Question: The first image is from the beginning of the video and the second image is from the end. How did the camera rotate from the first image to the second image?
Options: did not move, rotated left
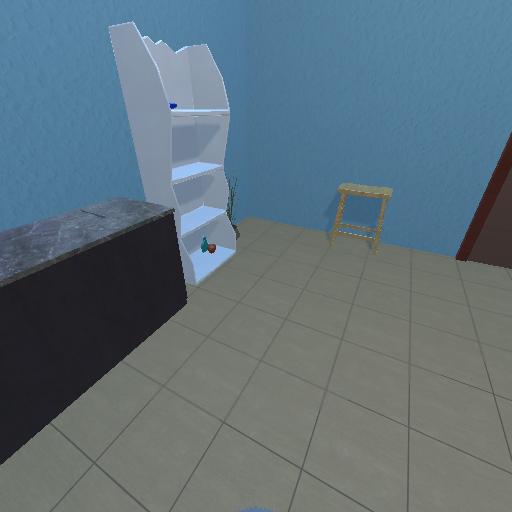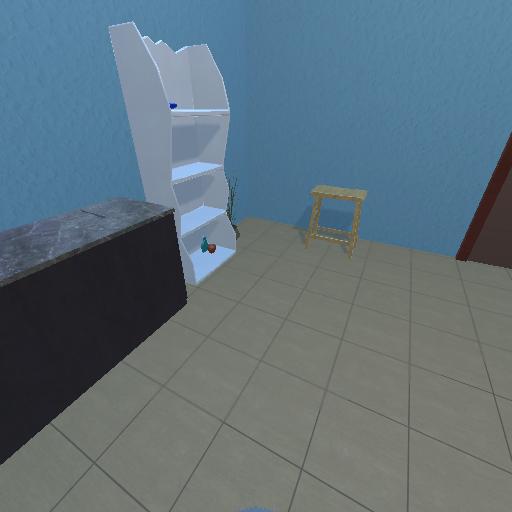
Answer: did not move